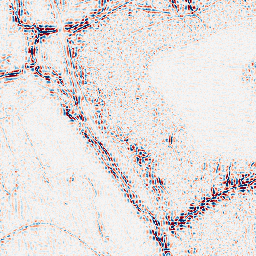
Category: wavelet
Decomposition family: wavelet_dwt
Decomposition parameters: wavelet: db8
level: 2
Upsampling method: lanczos
Upsampling parameters: scale: 2
Upsampling scale: 2